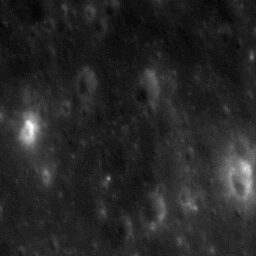
Host type: background_regolith
Lunar coordinates: latitude nan, longitude nan